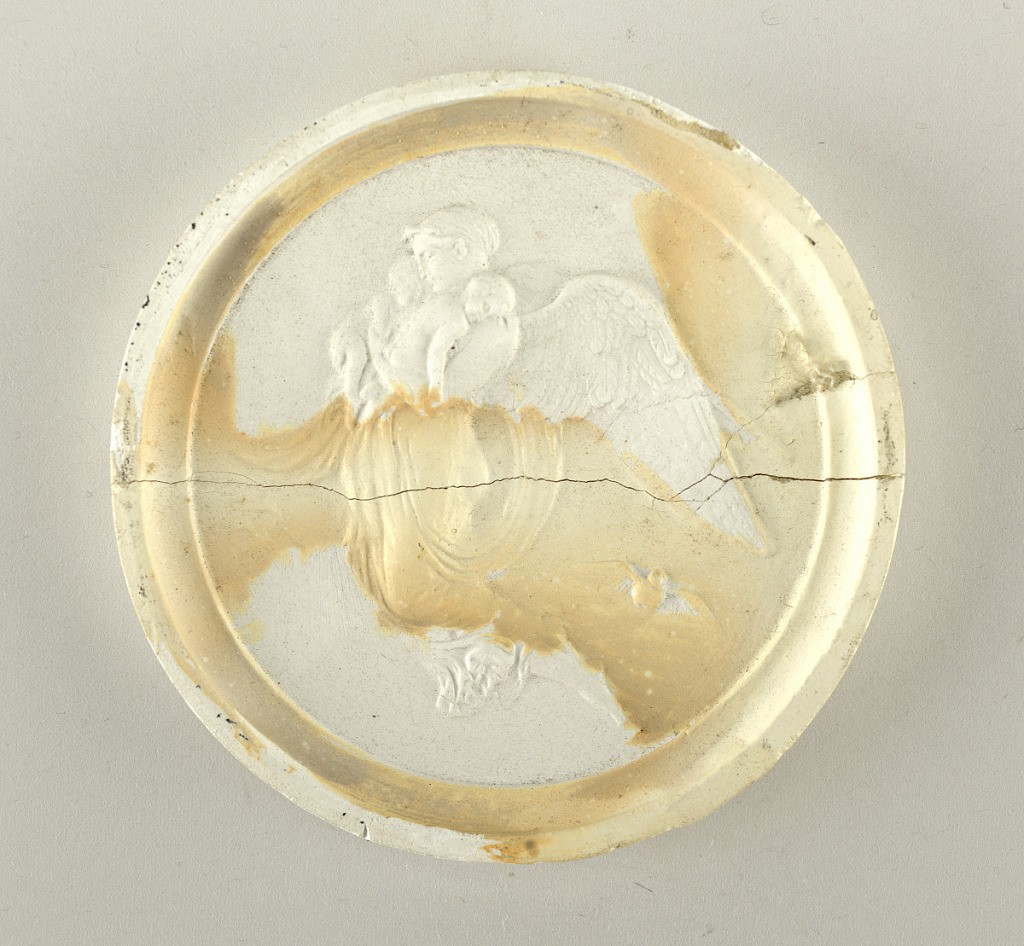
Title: Medallion
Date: mid-19th century
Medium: plaster
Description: angel holding sleeping infant.  tan colored stain on surface.